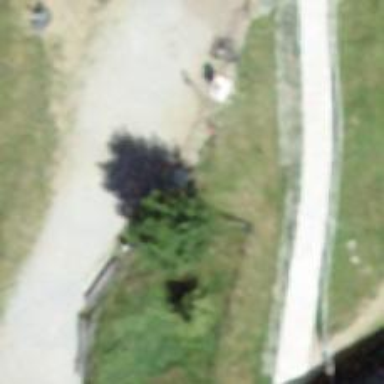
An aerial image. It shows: Bicycle repair station.